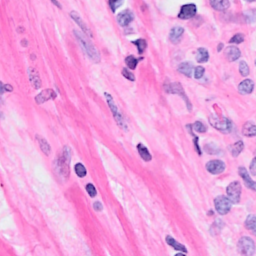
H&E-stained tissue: Breast